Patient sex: M
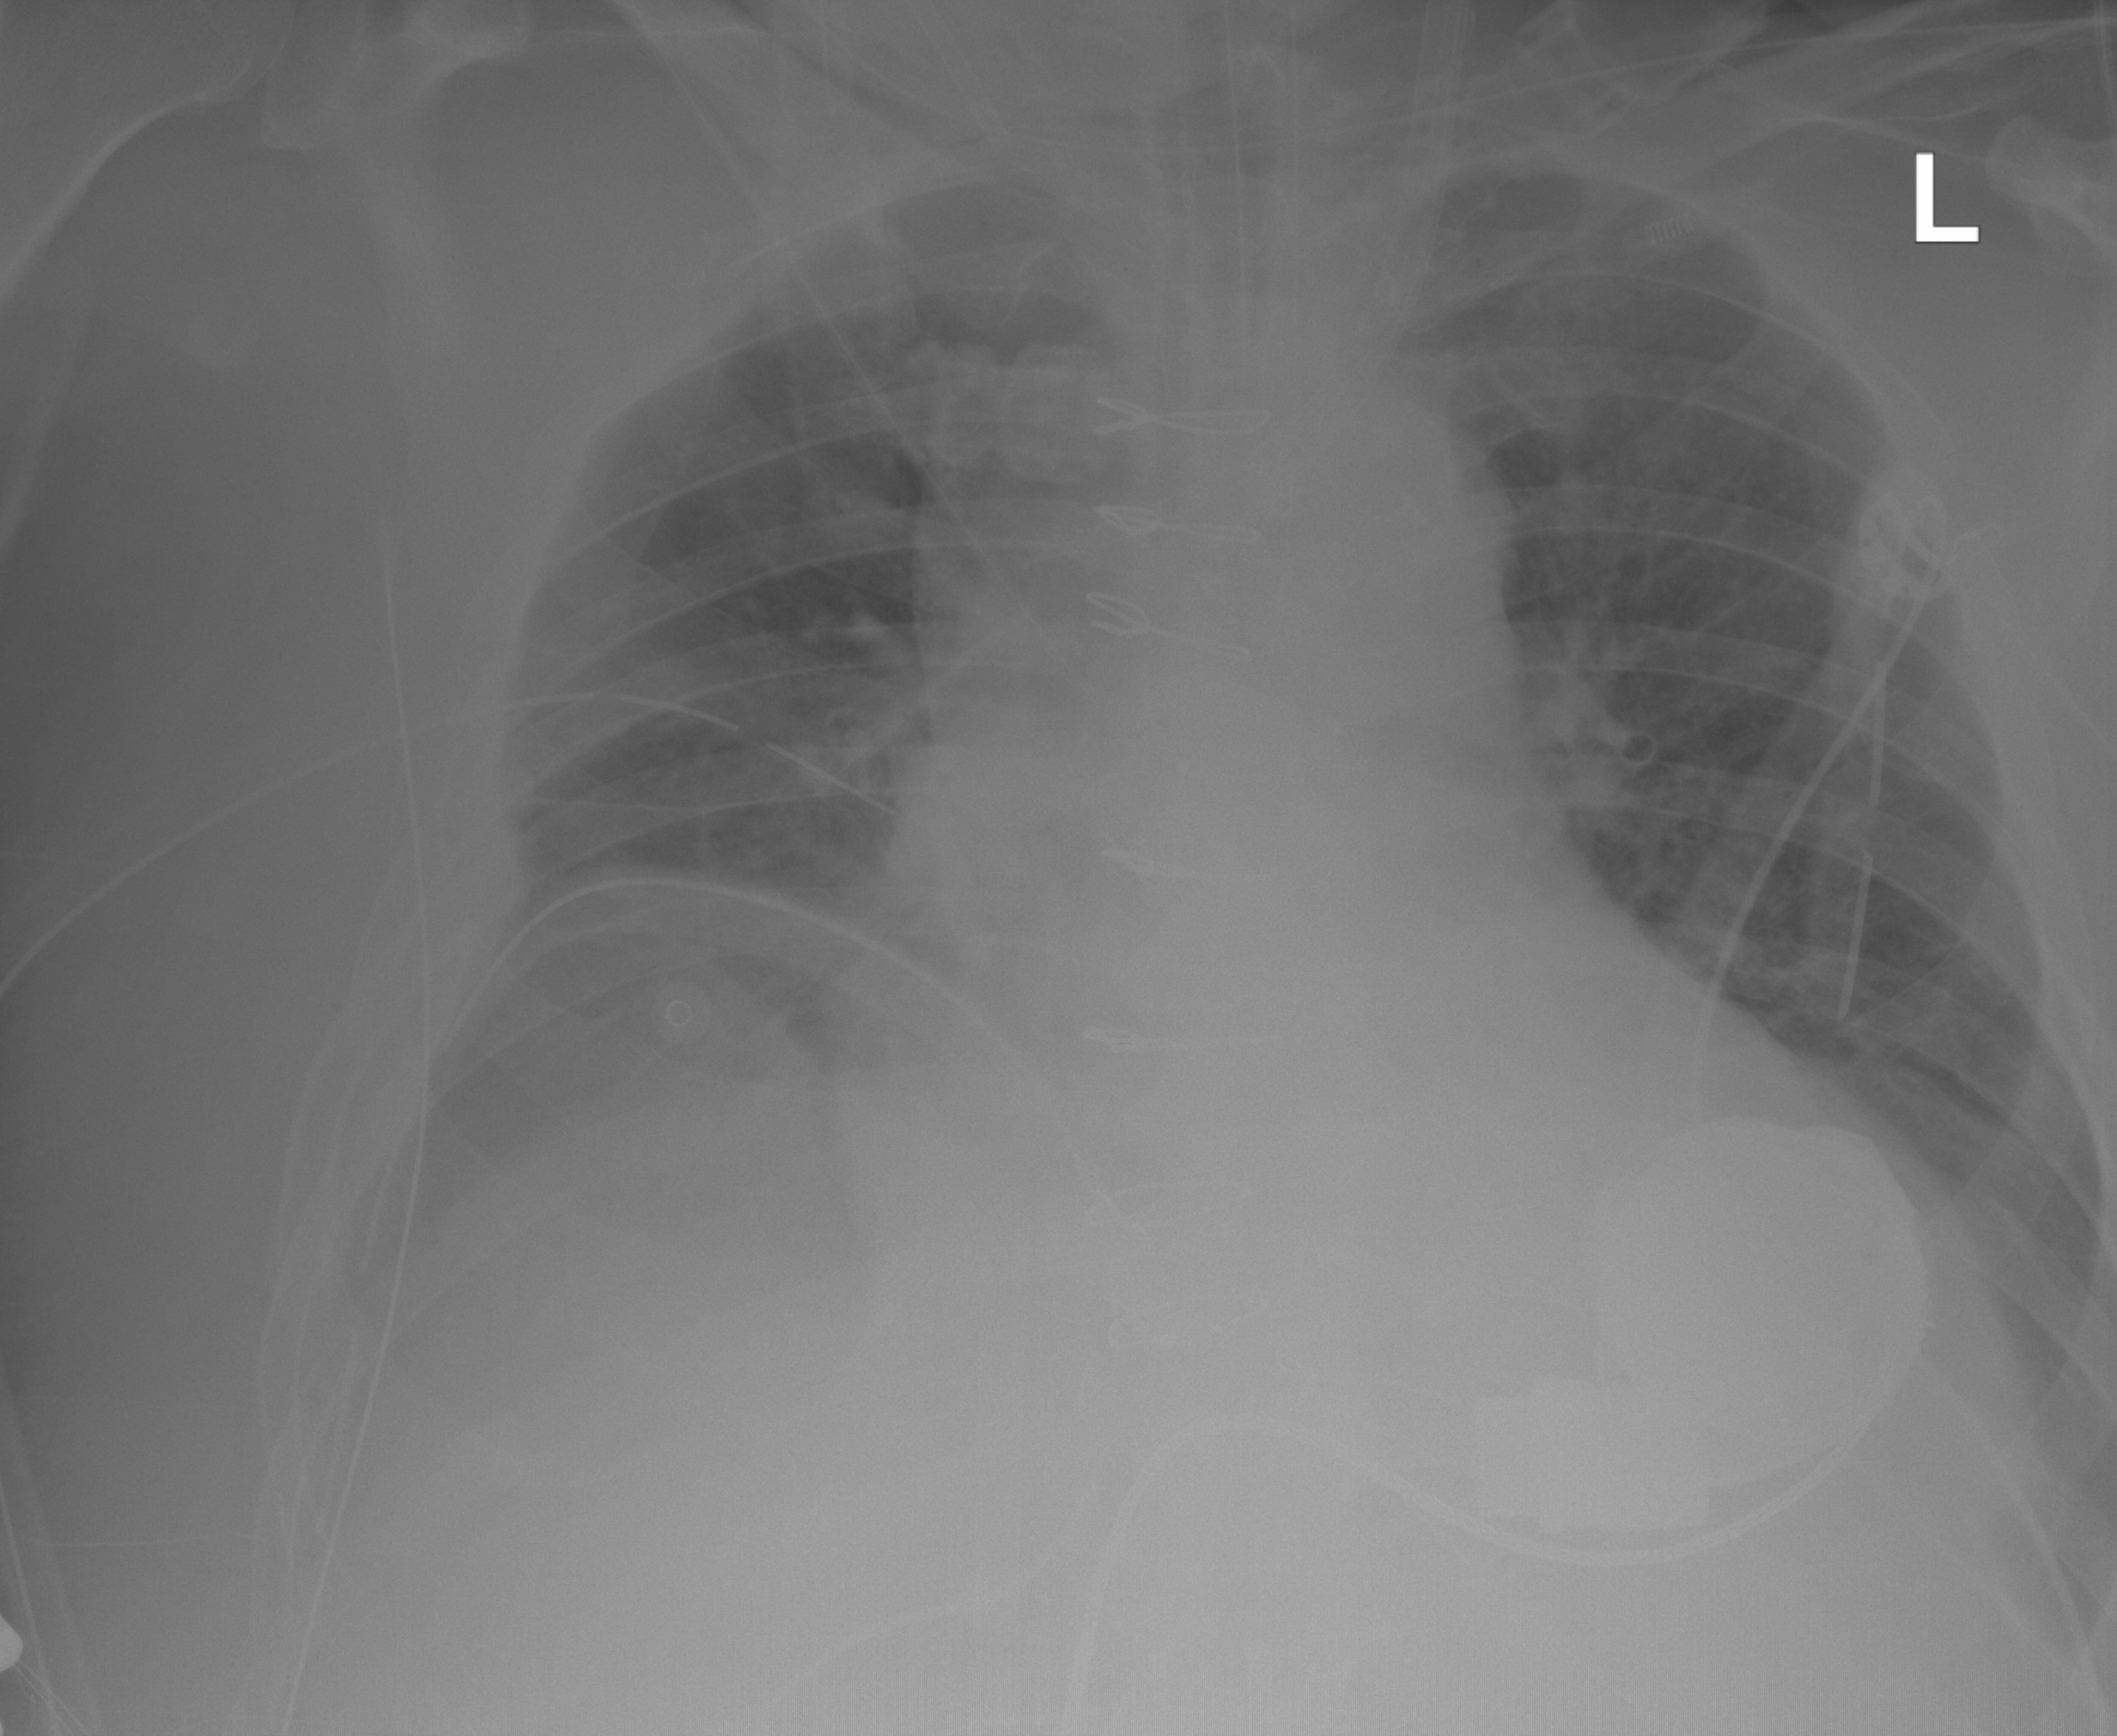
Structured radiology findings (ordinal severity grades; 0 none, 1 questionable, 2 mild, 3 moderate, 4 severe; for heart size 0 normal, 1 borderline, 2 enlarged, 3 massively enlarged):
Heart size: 2
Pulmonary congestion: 0
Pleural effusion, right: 2
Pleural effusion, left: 0
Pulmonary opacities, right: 2
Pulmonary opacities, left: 0
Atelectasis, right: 2
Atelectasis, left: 0